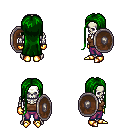
a pixel art fantasy rpg character, male body template, skeleton, brown pirate shirt, magenta pants, green extra-long hairstyle, gold gloves, gold boots, shield, four views (front, back, left, right), 2x2 character sprite sheet, small pixel art, hard edges, no anti-aliasing